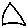
Label: triangle